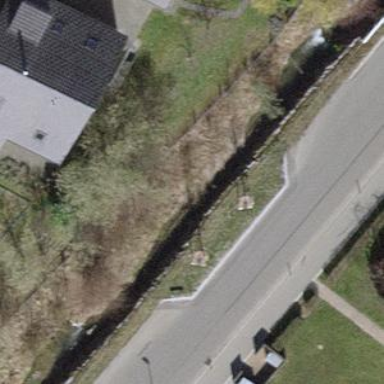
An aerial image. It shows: Island with grass surface serving as traffic calming measure.